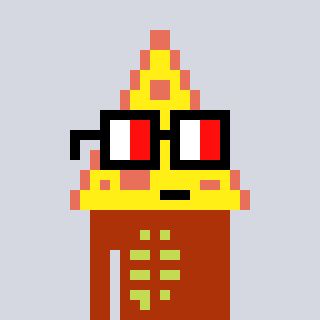
a pixel art character with square glasses with black frames and red eyes, a pizza-shaped head and a hotbrown-colored body on a cool background